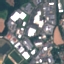
Land use / land cover class: Industrial